Question: I got this problem when I try to install new Worklight software (6.0.0.2) inside my Eclipse Luna.

How to fix these dependencies ?
'''
Cannot complete the install because one or more required items could not be found.
Software being installed: IBM Worklight Studio 6.0.0.201409221914 (com.ibm.imp.tools.wce.feature.feature.group 6.0.0.201409221914)
Missing requirement: IBM Web Editor Common 1.2.0.v20130514_1852 (com.ibm.etools.webtools.webedit.common 1.2.0.v20130514_1852) requires 'bundle com.ibm.icu [4.2.1,5.0.0)' but it could not be found
Cannot satisfy dependency:
From: Rich Page Editor Base 1.2.0.v20130516_0814 (com.ibm.etools.rpe.feature.feature.group 1.2.0.v20130516_0814)
To: com.ibm.etools.rpe.html [1.0.400.v20130504_0525]
Cannot satisfy dependency:
From: Rich Page Editor - HTML 1.0.400.v20130504_0525 (com.ibm.etools.rpe.html 1.0.400.v20130504_0525)
To: bundle com.ibm.etools.webtools.webedit.common [1.0.0,2.0.0)
Cannot satisfy dependency:
From: IBM Worklight Studio 6.0.0.201409221914 (com.ibm.imp.tools.wce.feature.feature.group 6.0.0.201409221914)
To: com.ibm.etools.rpe.feature.feature.group 1.0.200
'''
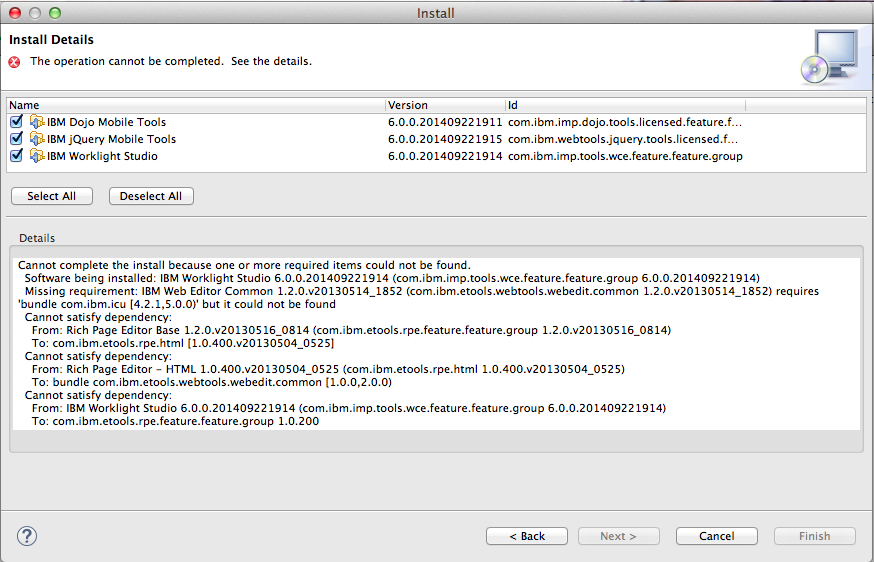
Answer: I already found the answer, install Worklight in fresh Eclipse.